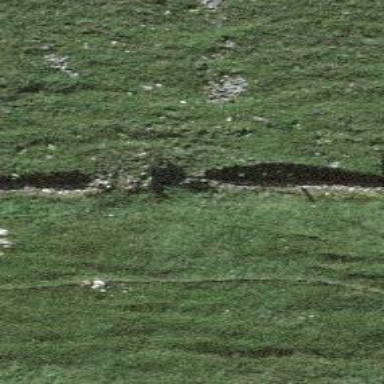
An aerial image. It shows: Dry stone wall barrier.